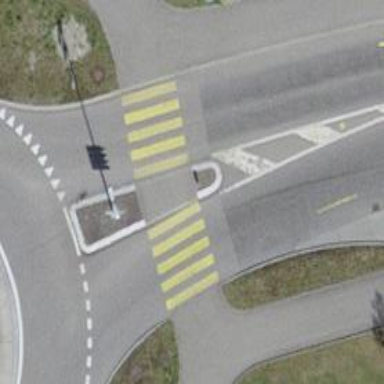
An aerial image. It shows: Uncontrolled zebra crossing with central island.